Field crop: maize
Growth stage: 2
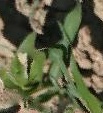
Species: maize